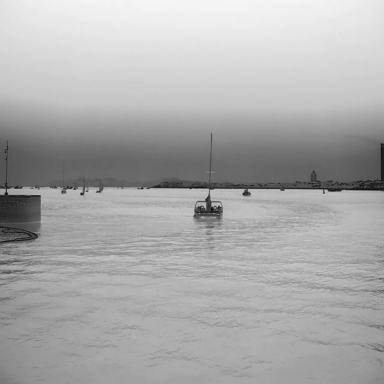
There are six bulk_carriers in the infrared image.